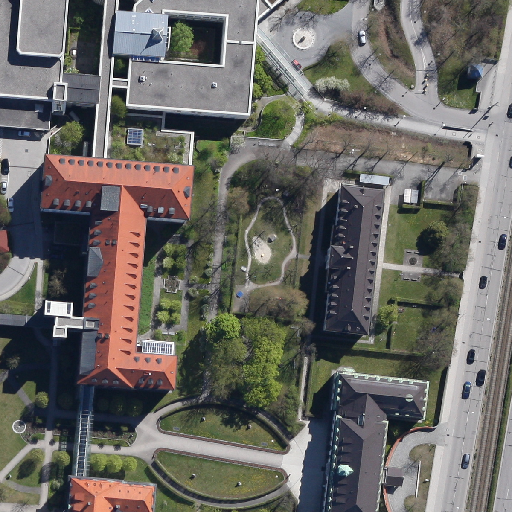
Referring expression: car driving on the road